Question: I was wondering is it possible to check the timestamp of a command in Matlab? If I look at the command history I can see the timestamps separating the commands of different dates for example:

But is it possible to get the timestamp of a particular command? =)
Thank you for any advice
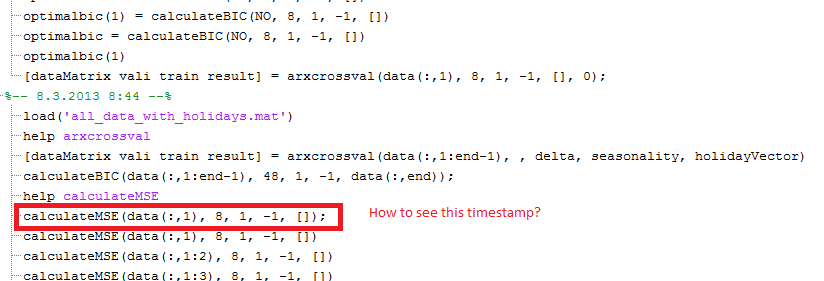
Answer: The behavior you are looking for is not native to MATLAB.
BUT using <URL> custom 'Command Prompt' you can achieve it.
Hope it helps!